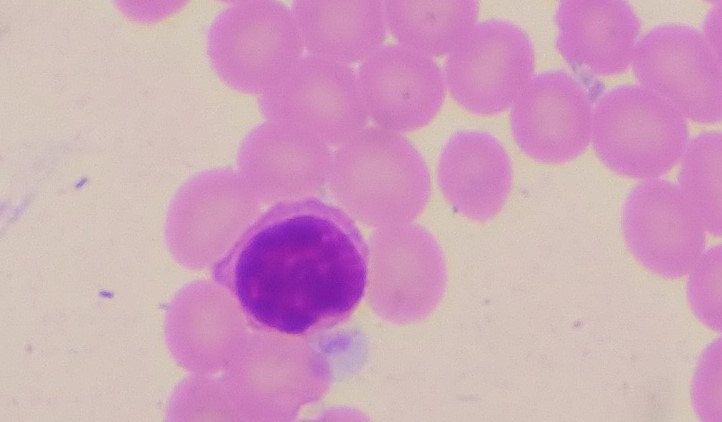
White blood cell type: Lymphocyte